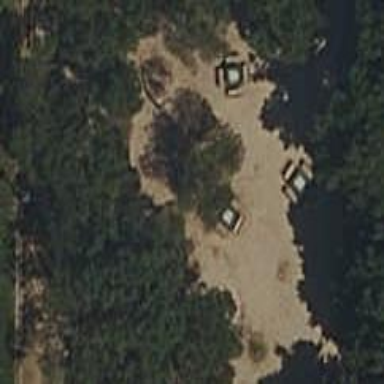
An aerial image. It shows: Picnic table located in leisure land area.